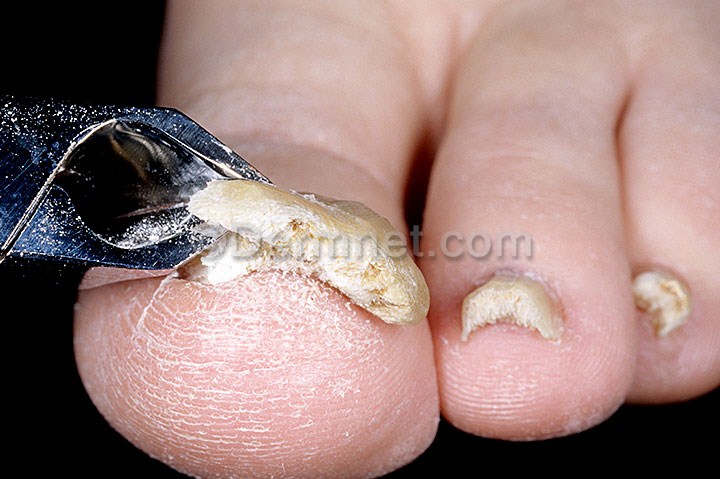
Disease: Nail Fungus and other Nail Disease